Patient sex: M
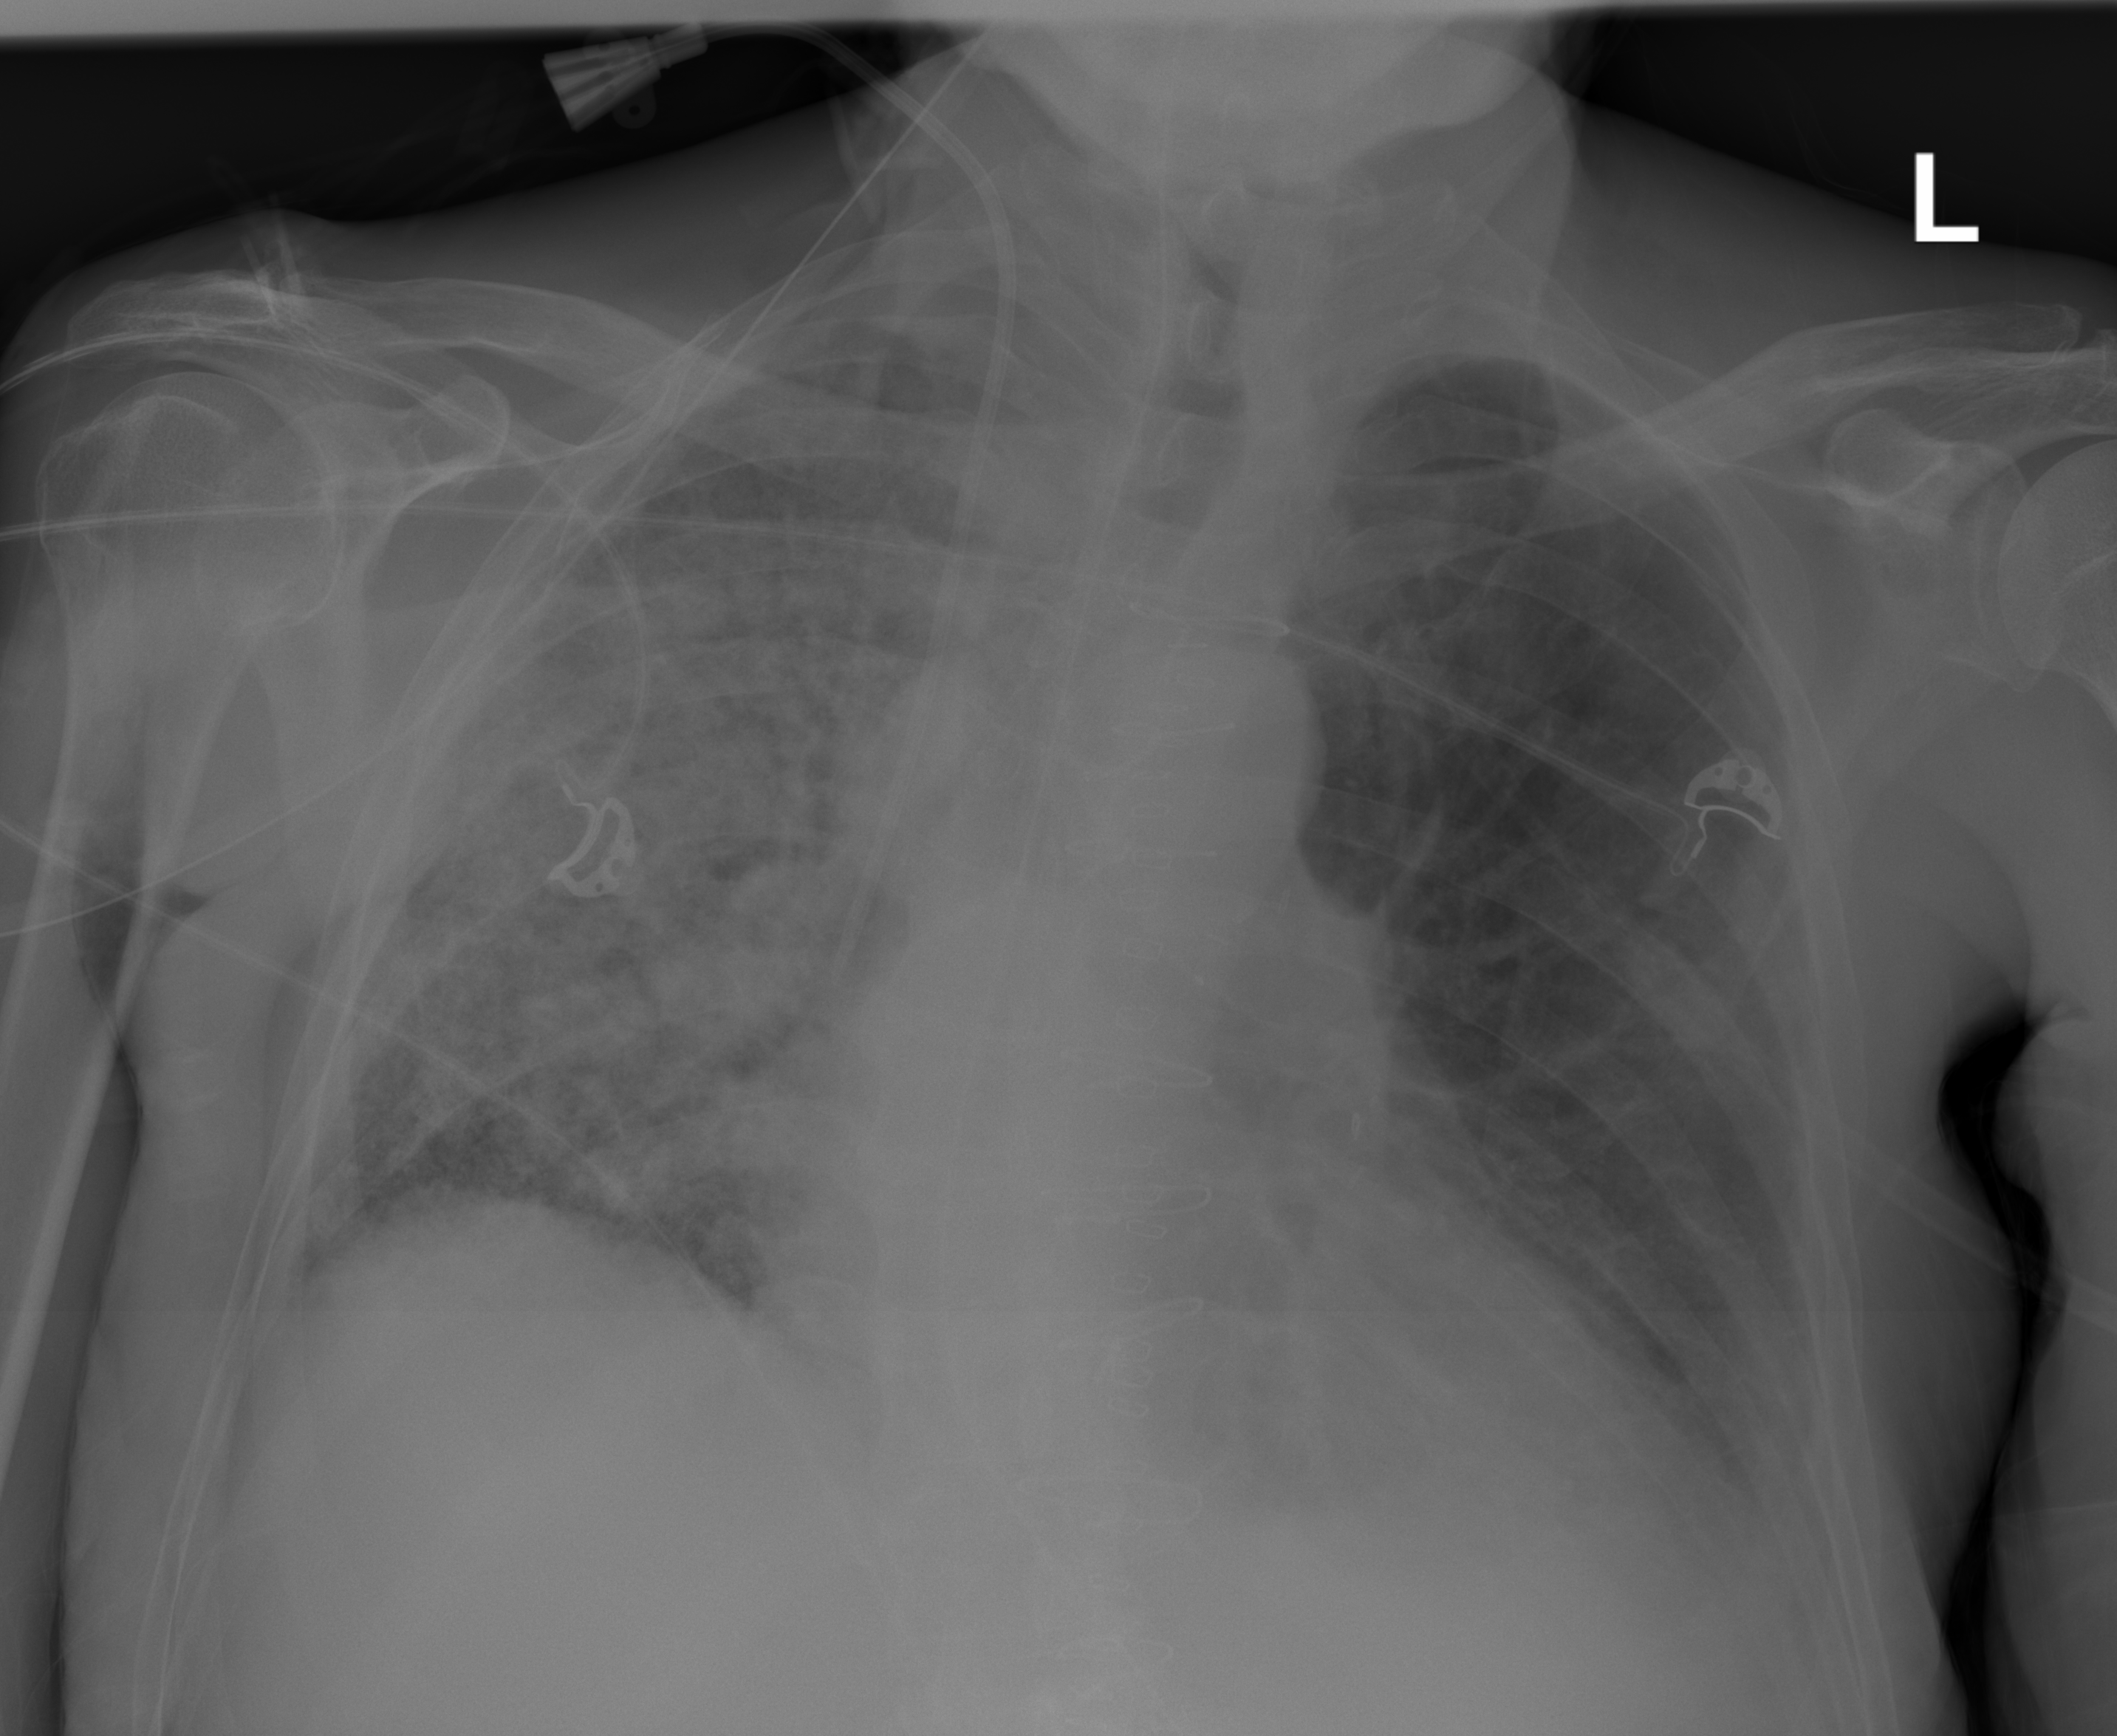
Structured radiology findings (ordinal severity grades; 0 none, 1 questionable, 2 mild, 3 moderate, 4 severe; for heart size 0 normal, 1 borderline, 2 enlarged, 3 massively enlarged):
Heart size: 0
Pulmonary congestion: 0
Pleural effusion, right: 0
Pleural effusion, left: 2
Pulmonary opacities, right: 1
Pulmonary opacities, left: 0
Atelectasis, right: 3
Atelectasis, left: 2